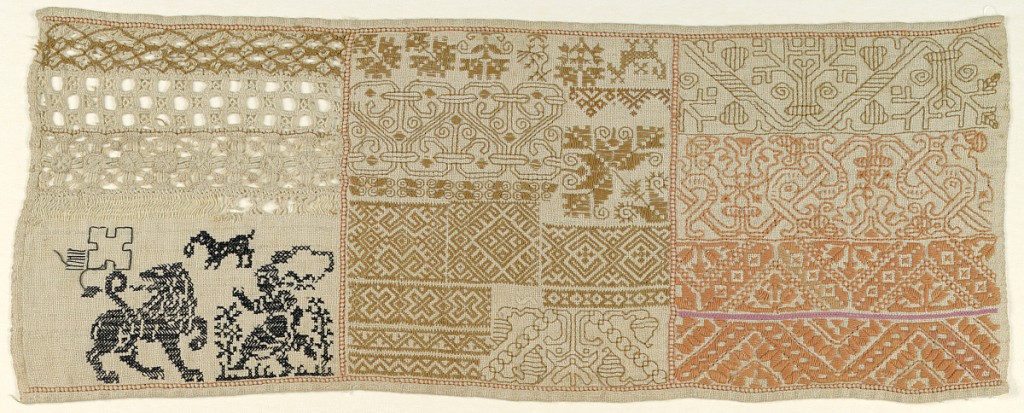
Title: Sampler
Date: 19th century
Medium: cotton embroidery on linen foundation Technique: embroidered in back, chain, stem, running, and cross stitches with withdrawn element work on plain weave foundation
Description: Long horizontal sampler with geometric pattern bands arranged in three columns. The left column has a lion and a male figure worked in black with withdrawn element work above. The center column is worked entirely in beige, the right column is worked in beige and orange threads.